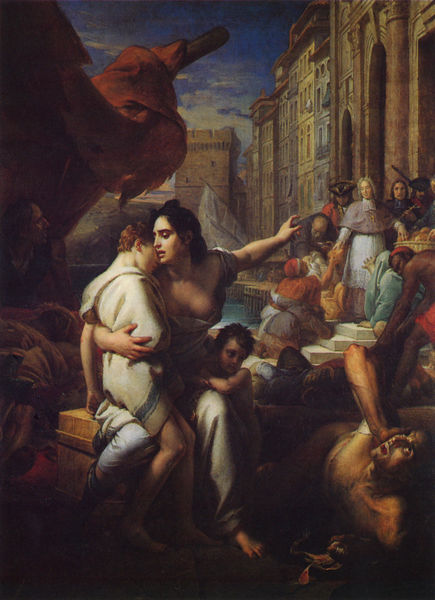
Titel: Monseigneur de Belsunce pendant la peste de Marseille, Hochwürden von Belsunce während der Pest von Marseille
Künstler: François Gérard
Standort: Marseille
Institution: Musée des Beaux-Arts
Schlagwörter: akt, blau, dunkel, gruppe, hand, himmel, körper, mann, nackt, rubens, schatten, wasser, weiß, wolken, fluss, frauen, gelb, grün, menschen, ocker, stadt, ufer, braun, brust, bunt, busen, fenster, finger, frankreich, frau, grau, haar, hell, hut, licht, männer, profil, schwarz, szene, säule, säulen, vordergrund, gebäude, haus, rot, tuch, wolke, beige, leute, masse, menge, andrang, wand, architektur, arm, arme, barock, geschichte, gesicht, halten, herodes, historie, mensch, mord, stein, tod, tot, hände, häuser, kirche, sonne, geistlicher, gewand, sitzend, stoff, tücher, adel, kind, klassizismus, mutter, renaissance, schulter, brunnen, kinder, turm, chaos, beine, füße, küste, schiff, segel, liebe, umarmung, liegen, fassade, fassaden, italien, venedig, fahne, segelschiff, mauer, lila, tag, baby, figuren, französisch, hafen, rundbogen, wagen, angst, gewalt, katastrophe, krieg, not, schlacht, treppe, bischof, könig, papst, soldaten, zeigefinger, korb, brot, balken, stufen, junge, zeigen, entblößt, tor, zinnen, flucht, leiber, neger, truhe, lumpen, burg, türme, palast, torbogen, links, bub, weinen, geben, revolution, straßenszene, tote, furcht, schrecken, kiste, adeliger, herrscher, kardinal, orgie, fürst, rom, portal, verzweiflung, pfarrer, portale, hintergund, schwarzer, sterben, freiheit, elend, entblöst, hilfe, krankheit, leid, leiden, schmerz, seuche, teufel, toga, hunger, priester, fingerzeig, bettler, drohend, heiliger, kulisse, tempel, deuten, armut, bitte, gabe, spende, bau, sklaven, berührung, sohn, spenden, bitten, rettung, brauns, sorgen, zelt, römerin, betteln, sorge, ägypten, historisch, menschenansammlung, speisung, häuserzeile, vorplatz, häuder, genua, massen, brotkorb, schützen, kindermord, pest, gewühl, begebenheit, tog, hungersnot, stuff, padua, brotspende, im sterben, marseille, selgeboot, zean, schwmerz